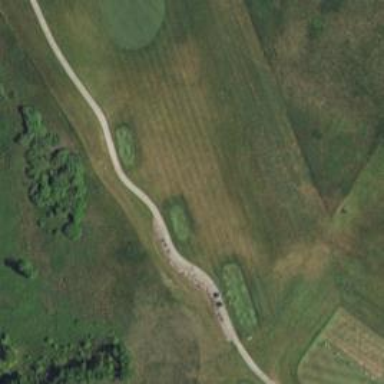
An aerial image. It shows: Path for both road and golf.